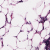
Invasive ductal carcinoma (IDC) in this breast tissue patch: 1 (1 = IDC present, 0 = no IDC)